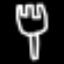
Label: fork